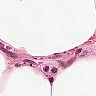
Metastatic tissue present: no